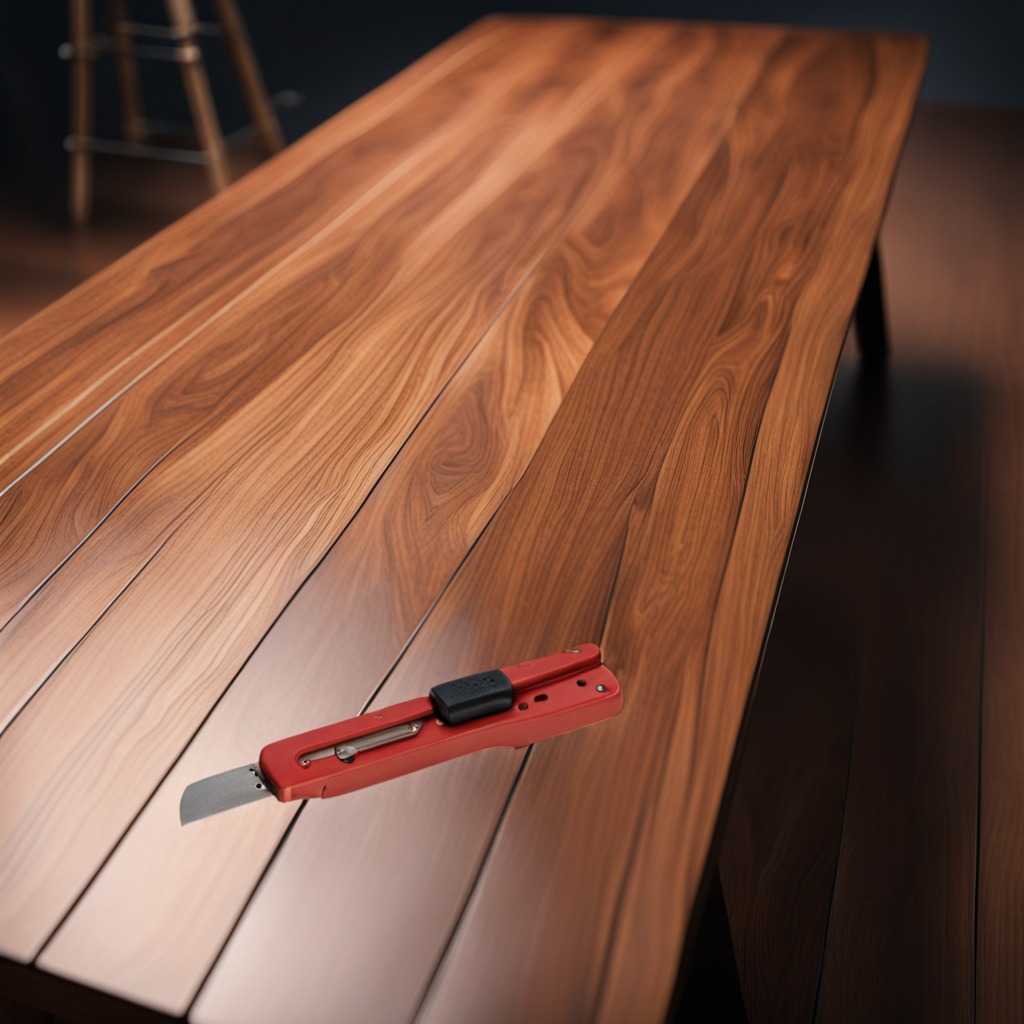
A utility knife is lying on a wooden table in a carpentry studio.